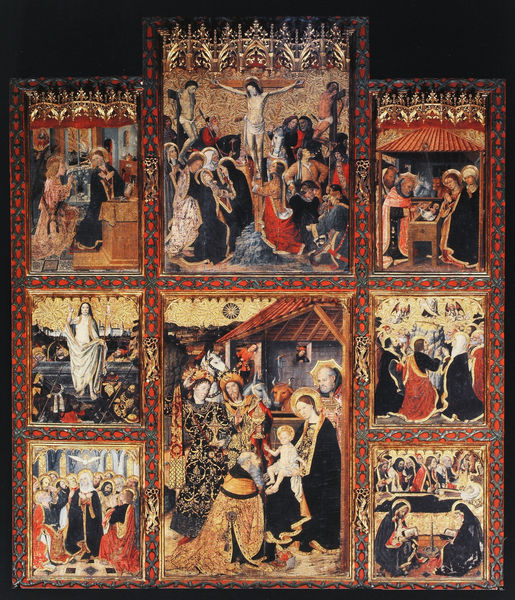
Titel: Retaule de l’Epifania
Künstler: Jaume Huguet
Institution: Capella de Santa Àgata, Barcelona
Schlagwörter: gelb, schwarz, rot, taube, kind, gotik, bilder, baby, kreuz, altar, christus, jesus, kreuzigung, könige, tempel, maria, anbetung, szenen, auferstehung, acht, verkündigung, geburt, heiliger geist, verkündung, leben christi, beschneidung, heilige drei könige, aufersteung, aufertsehung, ualtar, begurt